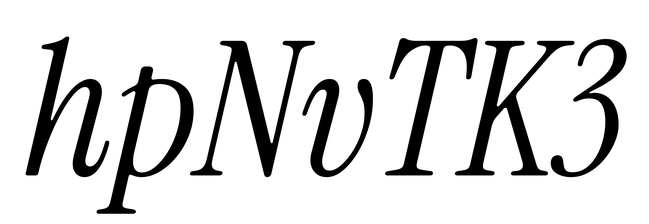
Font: InstrumentSerif-Italic